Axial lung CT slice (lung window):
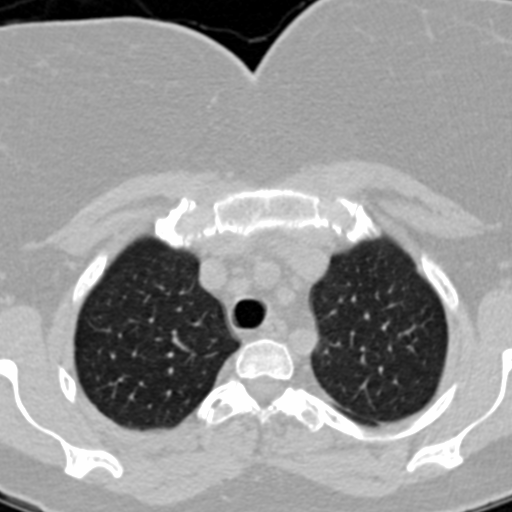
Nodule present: no